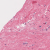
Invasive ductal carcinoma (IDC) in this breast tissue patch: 0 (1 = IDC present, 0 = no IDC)